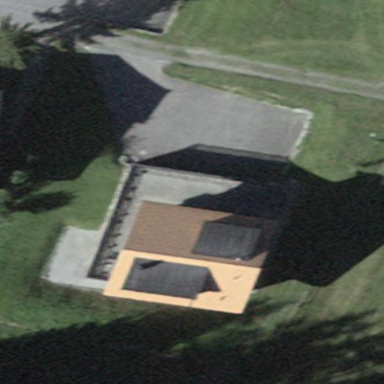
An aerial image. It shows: Building with flat roof.